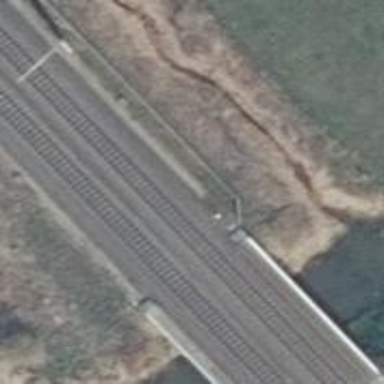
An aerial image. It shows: Bridge over electrified railway with contact line.